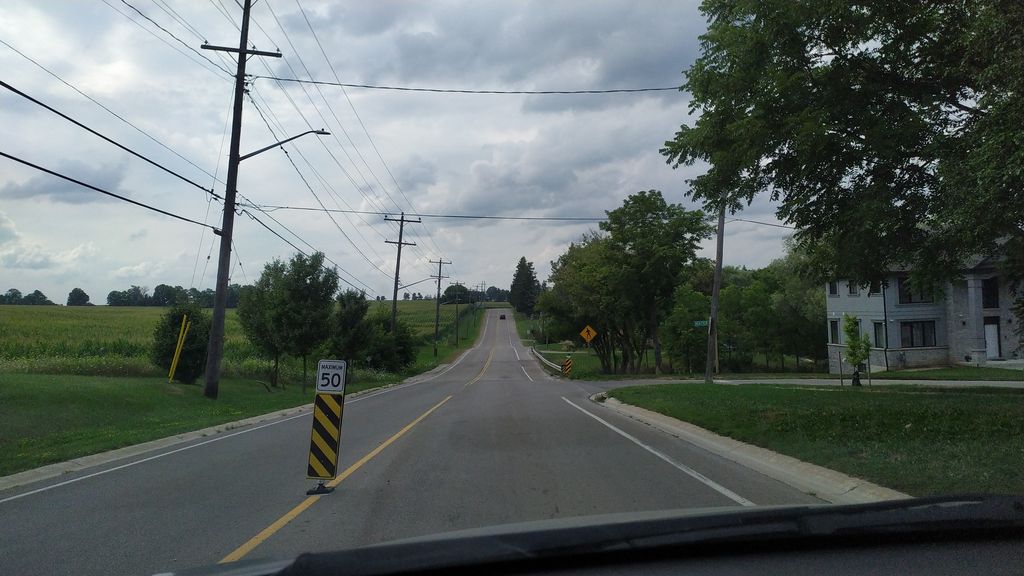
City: kitchener-waterloo